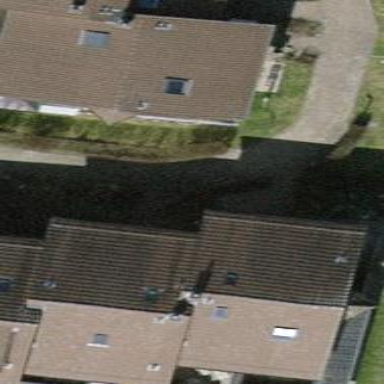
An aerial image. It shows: Terrace building with gabled roof.